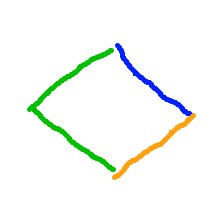
Shape: rhombus